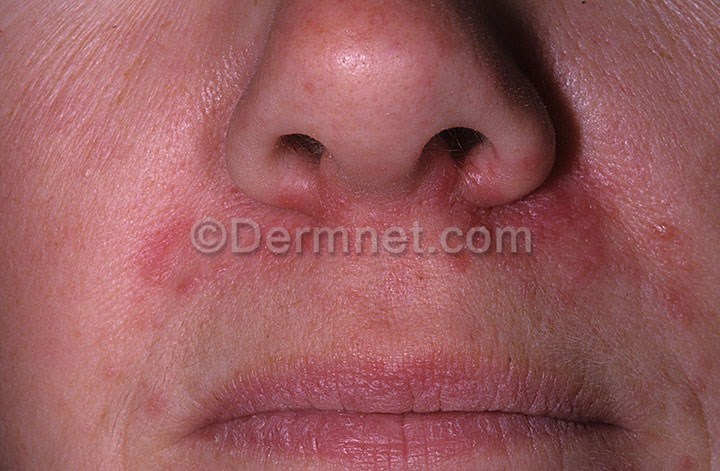
Disease: Acne and Rosacea Photos